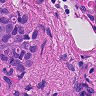
Metastatic tissue present: yes